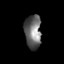
Tissue: skin
Cell type: Epithelial cells
Senescence score: 0.2666
Nuclear area (px): 551
Mean DAPI intensity: 107.005